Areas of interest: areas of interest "Industrial Park"
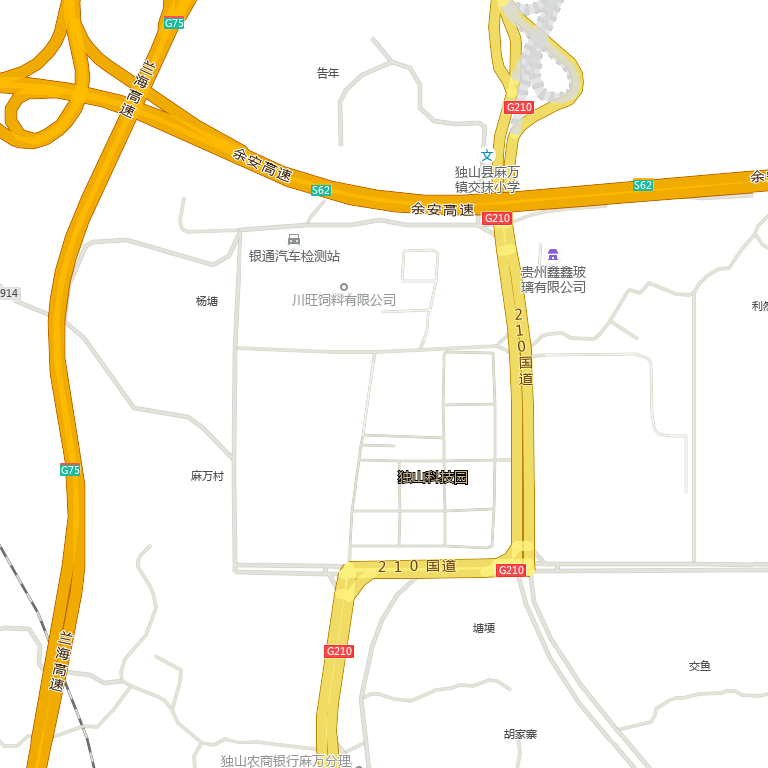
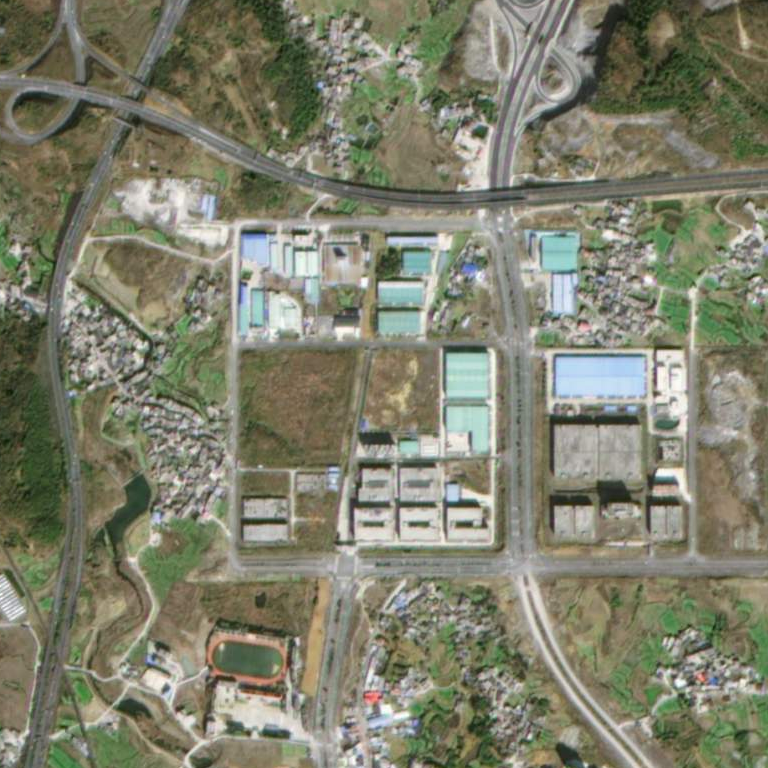